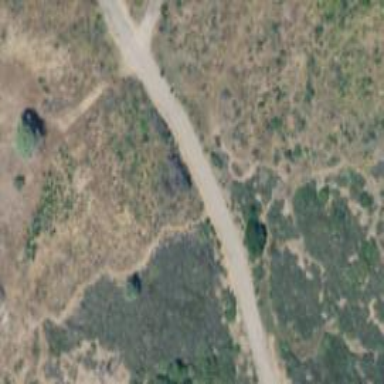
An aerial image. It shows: Unclassified road.